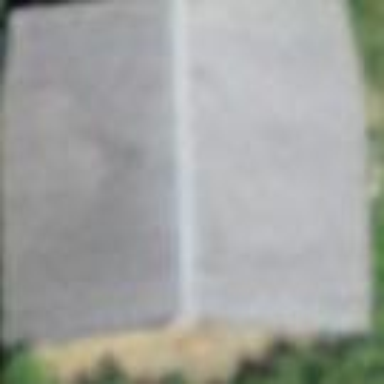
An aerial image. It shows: Cabin.